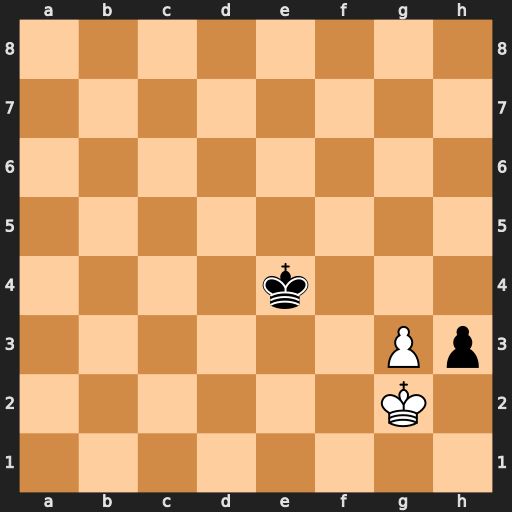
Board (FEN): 8/8/8/8/4k3/6Pp/6K1/8
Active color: w
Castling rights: -
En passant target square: -
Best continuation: Kxh3 Kf5 Kh4 Kg6 Kg4